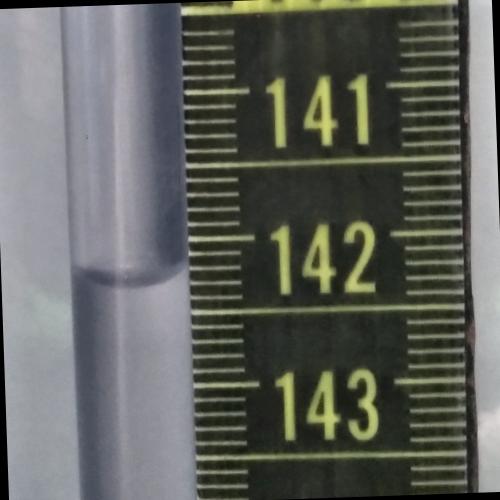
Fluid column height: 142.3 cm